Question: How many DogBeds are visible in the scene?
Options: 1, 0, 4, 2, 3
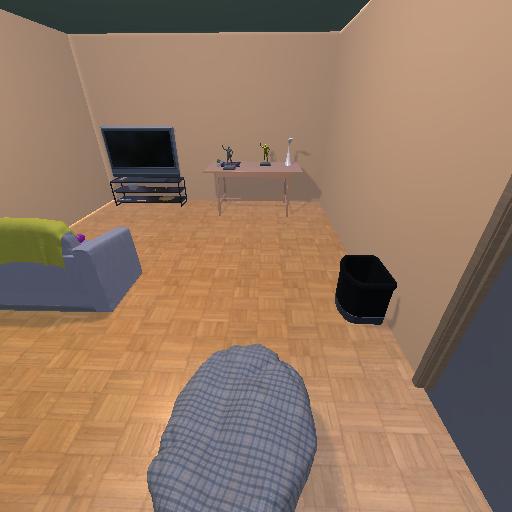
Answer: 1